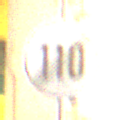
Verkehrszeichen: EndeGeschwindigkeit110
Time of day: Night
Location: Outdoor (Urban)
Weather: PartlyCloudy
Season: NotSpecified
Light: Artificial